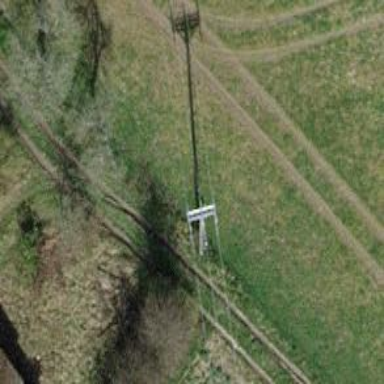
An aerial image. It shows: Minor power line with three cables.